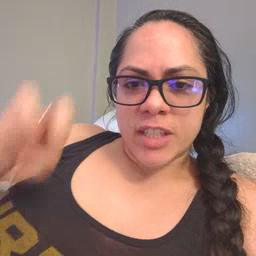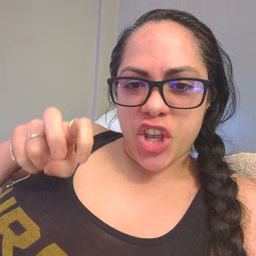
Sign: chair